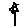
Label: flower